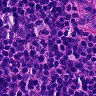
Metastatic tissue present: no